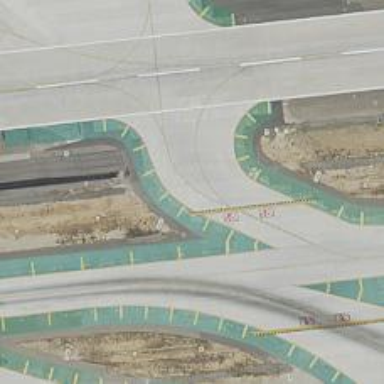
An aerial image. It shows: Image of taxiway at airport.